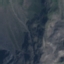
Label: HerbaceousVegetation